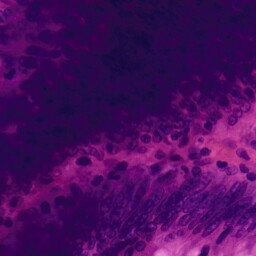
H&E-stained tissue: Colon